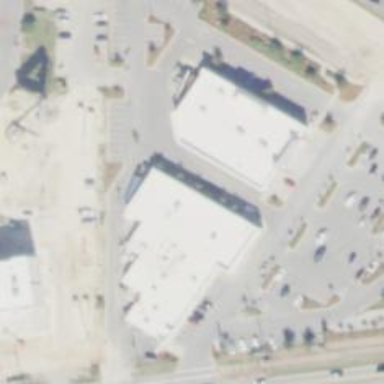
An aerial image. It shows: Commercial building.